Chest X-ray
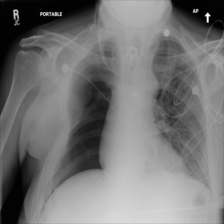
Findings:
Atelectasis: negative
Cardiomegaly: negative
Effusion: negative
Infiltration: negative
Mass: positive
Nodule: negative
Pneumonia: positive
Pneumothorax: negative
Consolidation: negative
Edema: negative
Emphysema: negative
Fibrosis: negative
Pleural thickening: negative
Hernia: negative